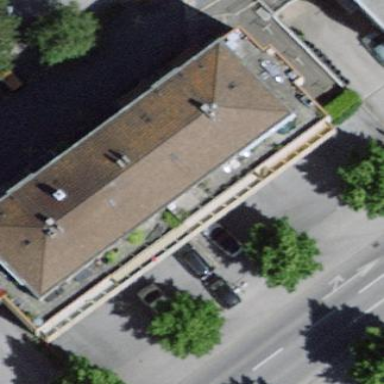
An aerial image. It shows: Hipped-roof building with apartments.